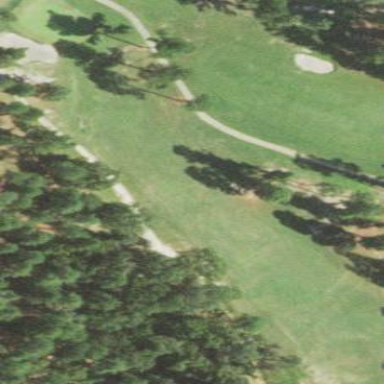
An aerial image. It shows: Golf fairway surrounded by grass.